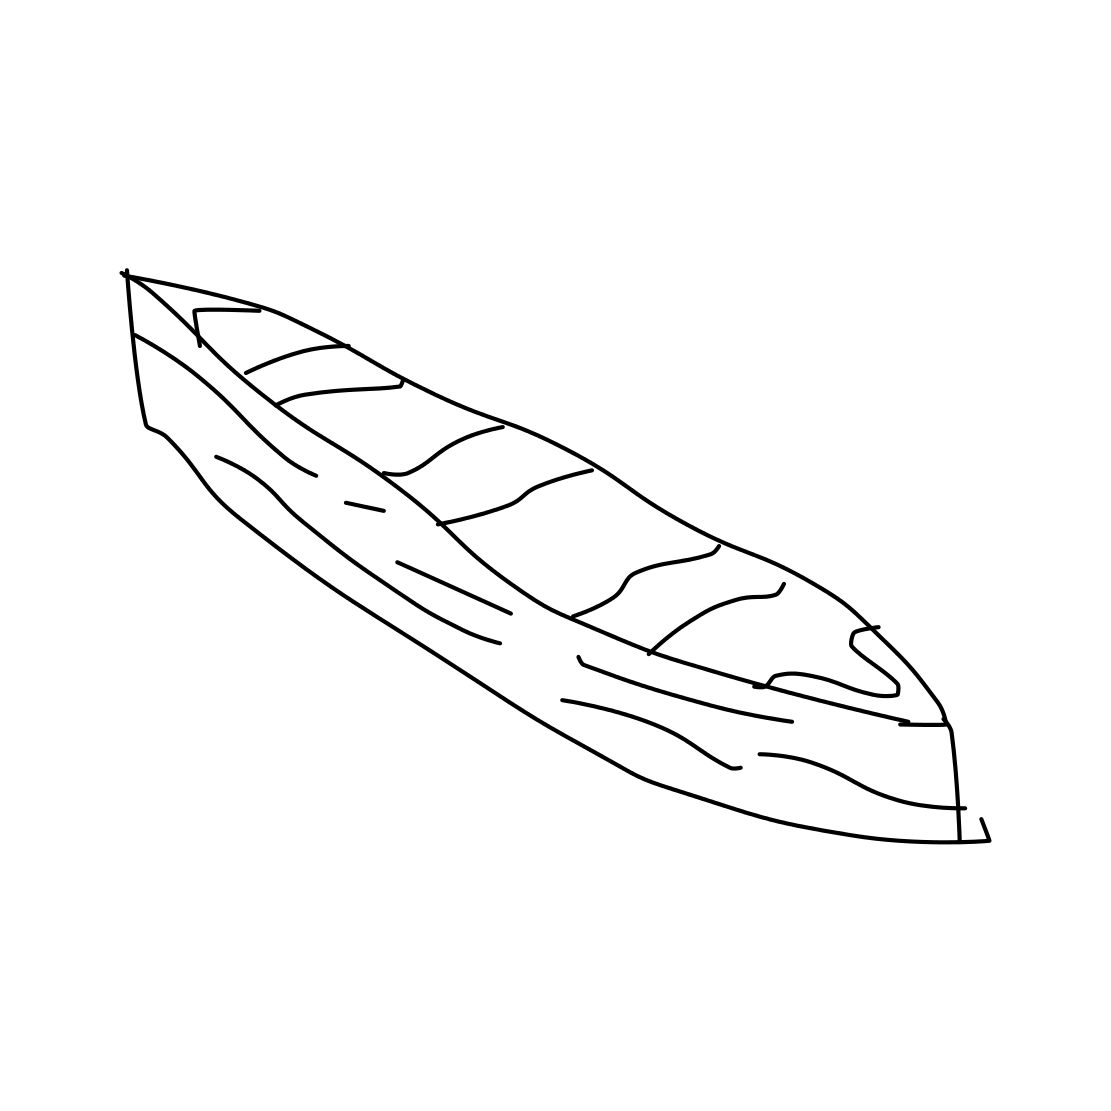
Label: canoe